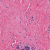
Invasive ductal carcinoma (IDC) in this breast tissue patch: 0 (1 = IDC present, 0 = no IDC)